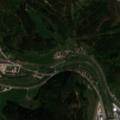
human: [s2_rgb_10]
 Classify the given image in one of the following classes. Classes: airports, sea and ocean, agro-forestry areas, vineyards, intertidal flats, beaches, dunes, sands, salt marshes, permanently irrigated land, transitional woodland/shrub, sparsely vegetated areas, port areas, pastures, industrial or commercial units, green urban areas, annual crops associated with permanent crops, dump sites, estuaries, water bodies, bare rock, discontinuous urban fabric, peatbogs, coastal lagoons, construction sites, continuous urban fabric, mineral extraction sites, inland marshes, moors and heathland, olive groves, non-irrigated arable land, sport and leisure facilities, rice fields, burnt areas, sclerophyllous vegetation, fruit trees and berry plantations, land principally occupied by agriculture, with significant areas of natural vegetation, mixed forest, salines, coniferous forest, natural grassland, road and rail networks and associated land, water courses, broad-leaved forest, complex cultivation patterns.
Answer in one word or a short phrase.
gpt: discontinuous urban fabric, road and rail networks and associated land, pastures, land principally occupied by agriculture, with significant areas of natural vegetation, coniferous forest, mixed forest